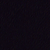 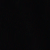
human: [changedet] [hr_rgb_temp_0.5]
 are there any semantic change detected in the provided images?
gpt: No changes in this area.